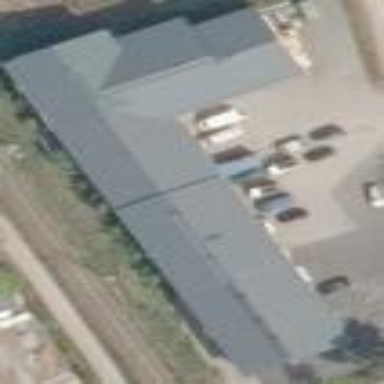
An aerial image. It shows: Industrial building.